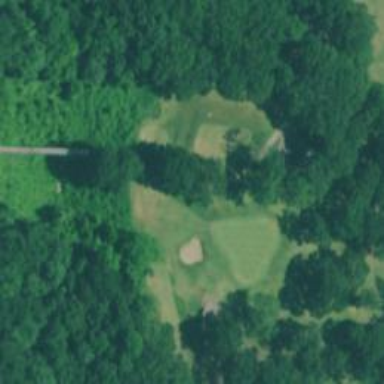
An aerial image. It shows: Golf hole.